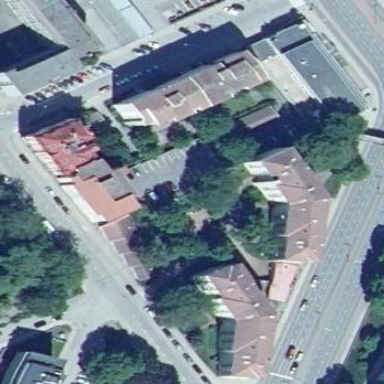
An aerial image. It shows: City block.